Question: '''
application: fooapp
version: 1
runtime: python27
api_version: 1
threadsafe: true
handlers:
- url: /
static_files: static/index.html
upload: static/upload
- url: /lib
static_dir : static/lib
- url: /resources
static_dir : static/resources
- url: /foo.js
static_files : static/foo.js
upload: static/upload
'''
With the above config, I was able to launch the app in localhost using dev_appserver.py. It localhost:8080 served index.html inside static folder.
However when I deployed the app, fooapp.appspot.com results in 404. I see below message in logs.

Why is the index.html file not served after deploy? What am I missing?
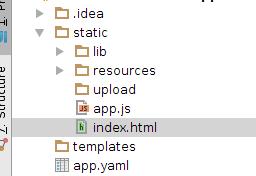
Answer: Changing the yaml to below worked.
'''
application: fooapp
version: 1
runtime: python27
api_version: 1
threadsafe: true
handlers:
- url: /lib
static_dir : static/lib
- url: /resources
static_dir : static/resources
- url: /app.js
static_files : static/app.js
upload: static/app.js
- url: /
static_files: static/index.html
upload: static/index.html
'''